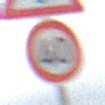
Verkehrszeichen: Geschwindigkeit40
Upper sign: Lichtzeichenanlage
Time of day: Midday
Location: Outdoor (Nature)
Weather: Overcast
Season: NotSpecified
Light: Natural